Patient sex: M
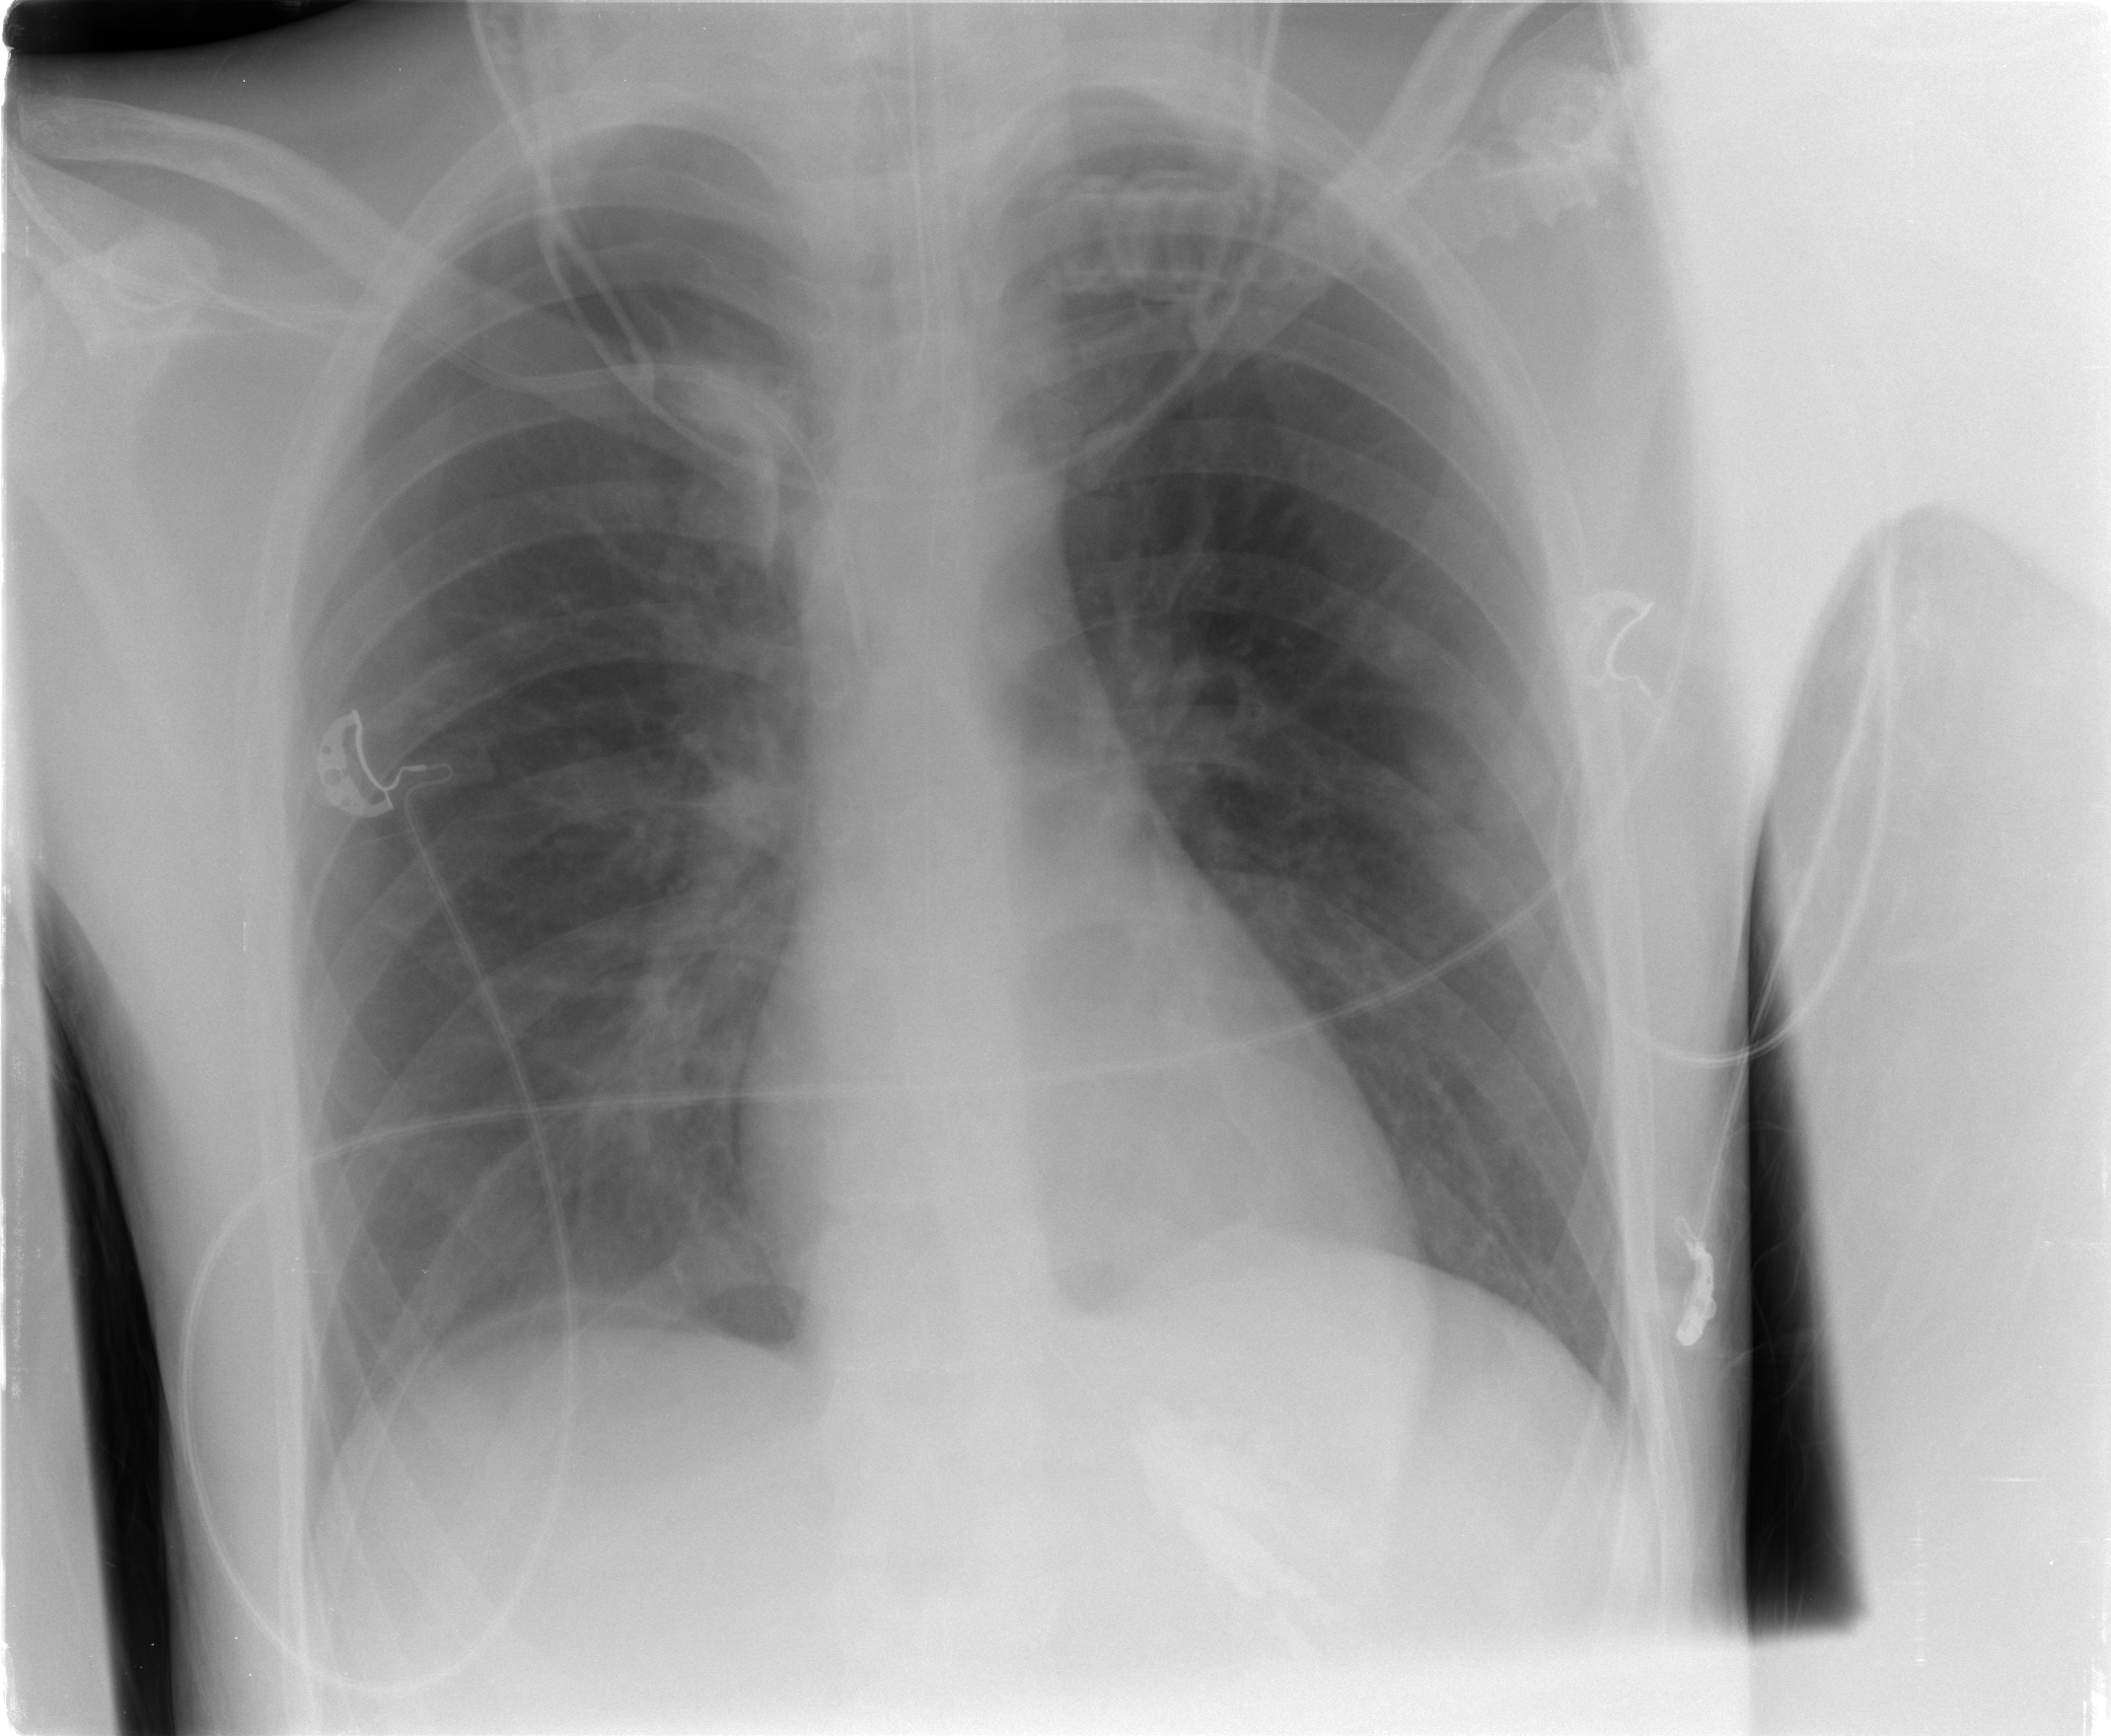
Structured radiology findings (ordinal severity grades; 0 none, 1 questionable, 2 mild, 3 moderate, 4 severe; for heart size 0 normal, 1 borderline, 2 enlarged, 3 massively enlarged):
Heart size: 0
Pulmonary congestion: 0
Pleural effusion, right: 0
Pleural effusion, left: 0
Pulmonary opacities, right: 0
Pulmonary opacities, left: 0
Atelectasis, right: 2
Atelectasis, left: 2